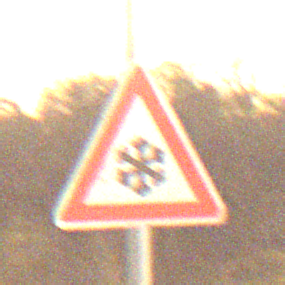
Verkehrszeichen: SchneeOderEisglaette
Umgebung: Outdoor, Nature
Tageszeit: Night
Wetter: Clear
Licht: Natural
Jahreszeit: NotSpecified
Kontrast: LowContrast